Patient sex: M
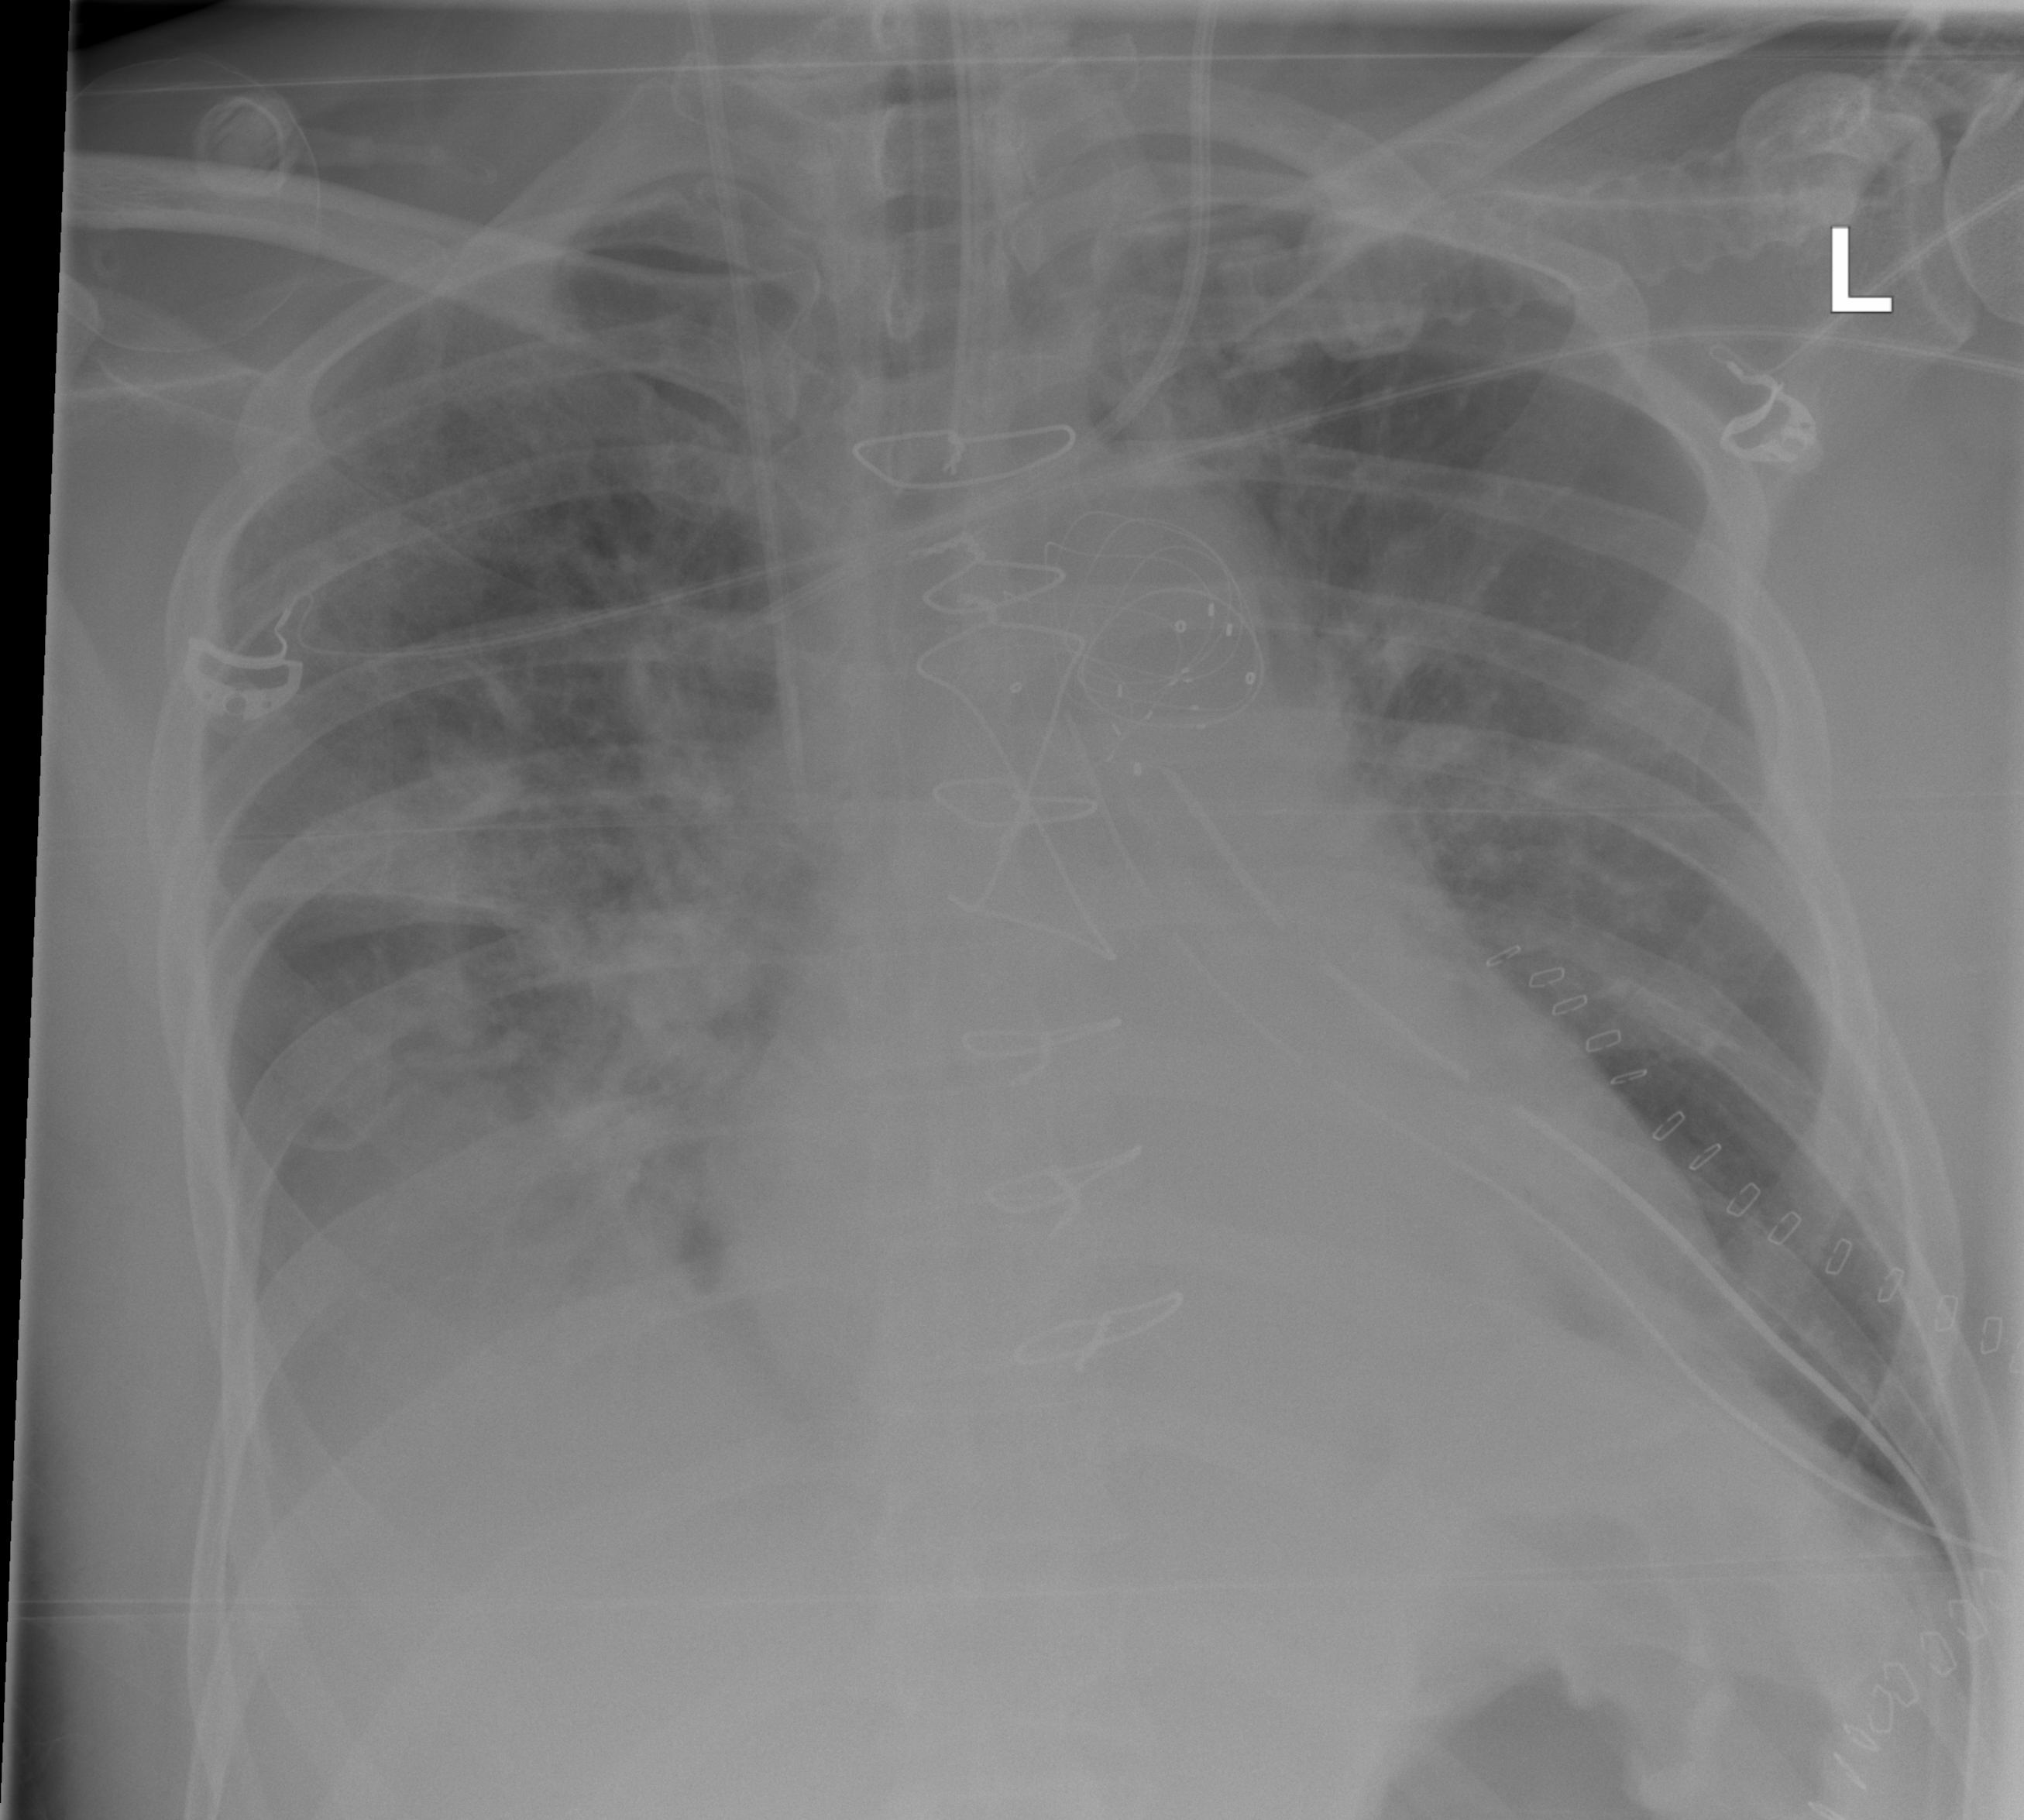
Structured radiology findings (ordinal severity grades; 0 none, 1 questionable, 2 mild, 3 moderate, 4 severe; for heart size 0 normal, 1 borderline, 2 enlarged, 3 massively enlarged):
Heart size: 0
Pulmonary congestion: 0
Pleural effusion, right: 2
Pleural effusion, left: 0
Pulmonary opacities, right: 0
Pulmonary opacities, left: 0
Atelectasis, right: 2
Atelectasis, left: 2